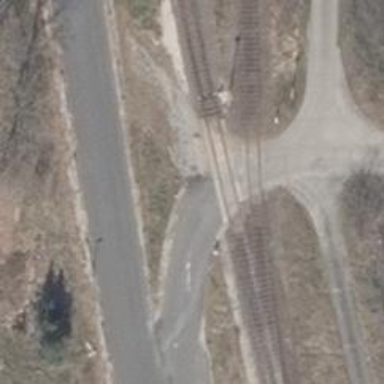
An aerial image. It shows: Railway level crossing.